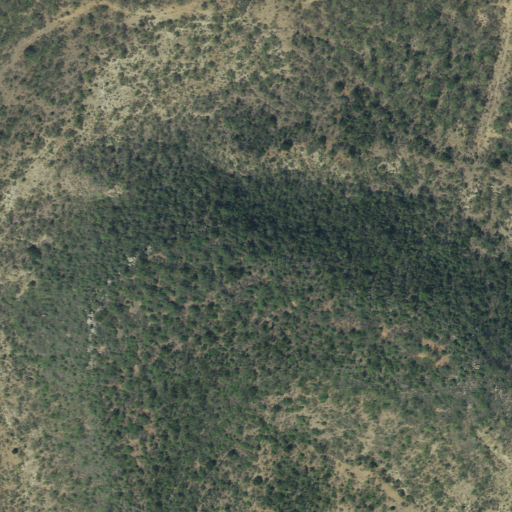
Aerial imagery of mountain in Texas named Hanna Mountain containing shrub, evergreen forest, deciduous forest, and grassland